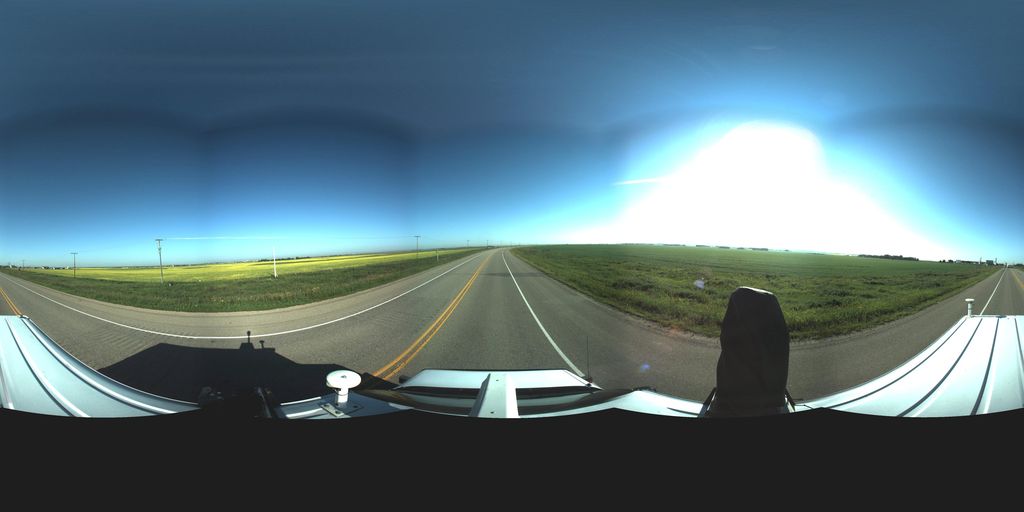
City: saskatoon